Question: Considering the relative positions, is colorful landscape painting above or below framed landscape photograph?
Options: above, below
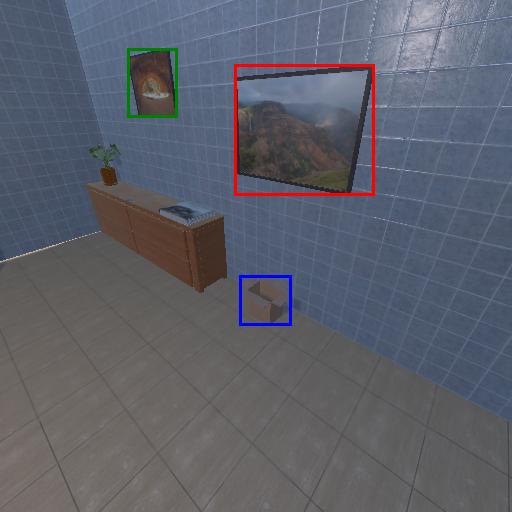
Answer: above